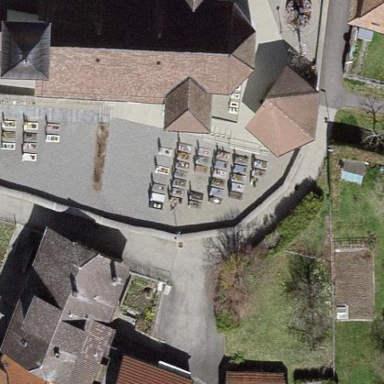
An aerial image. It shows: Cemetery.